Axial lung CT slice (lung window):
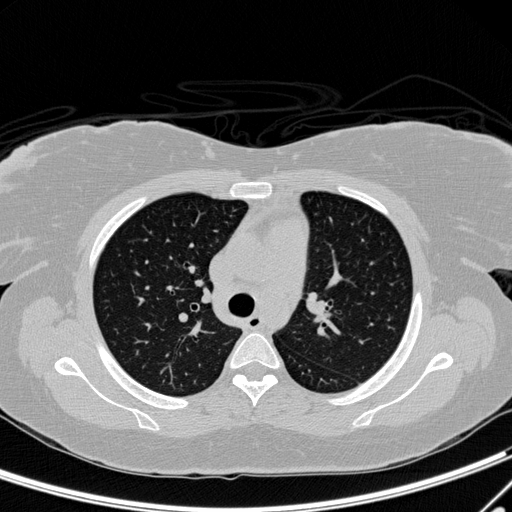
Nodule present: no